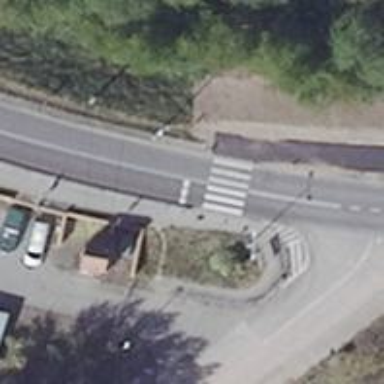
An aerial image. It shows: Asphalt footway with crossing.